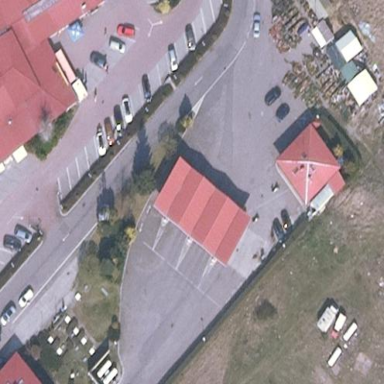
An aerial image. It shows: View of roof of building.